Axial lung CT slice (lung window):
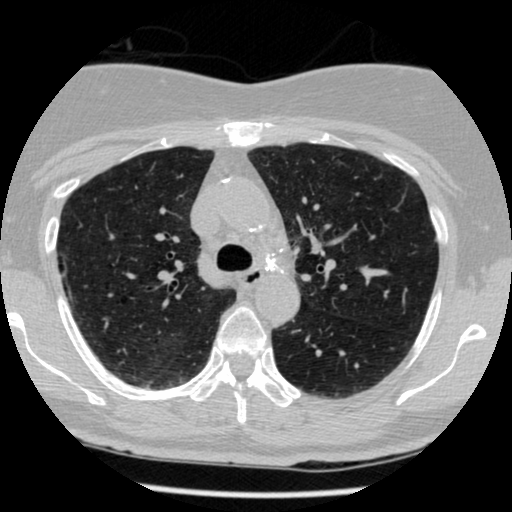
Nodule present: no